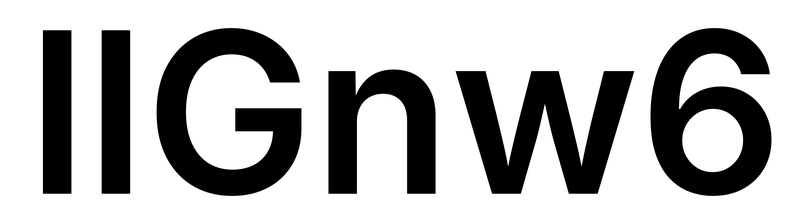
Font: Inter_SemiBold